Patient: sex M, age 43
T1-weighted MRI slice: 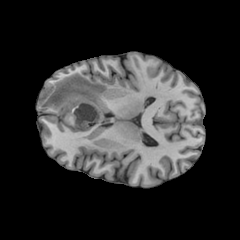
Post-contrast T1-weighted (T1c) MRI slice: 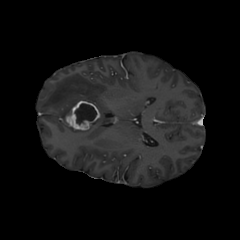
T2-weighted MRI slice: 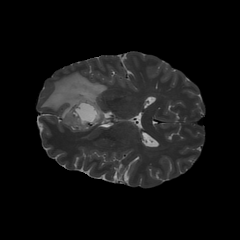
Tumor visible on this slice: yes
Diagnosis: Glioblastoma, IDH-wildtype
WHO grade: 4